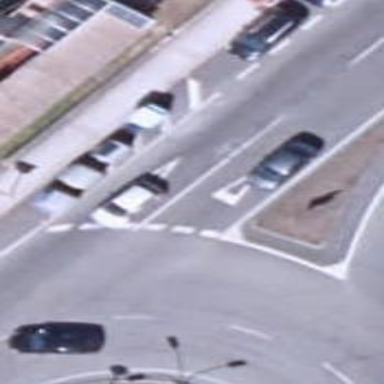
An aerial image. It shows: Road with "give way" sign.